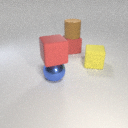
large red rubber cube to the right of large blue metal sphere